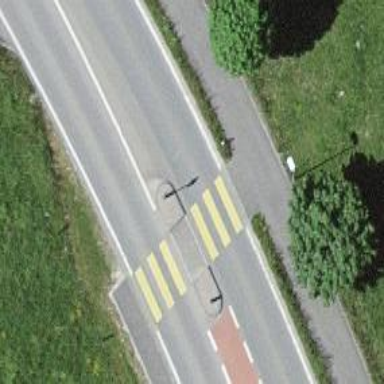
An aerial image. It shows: Uncontrolled crossing with central island on the road.